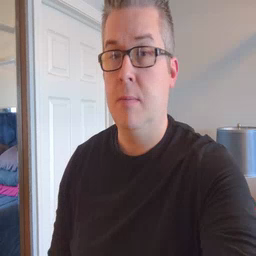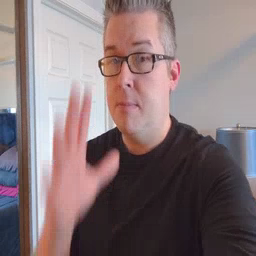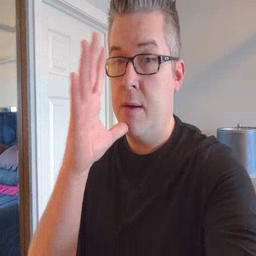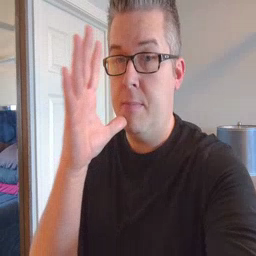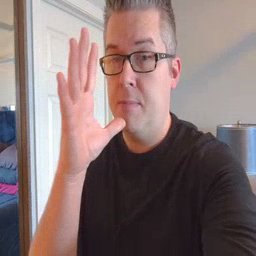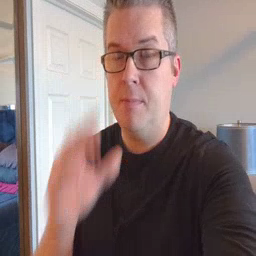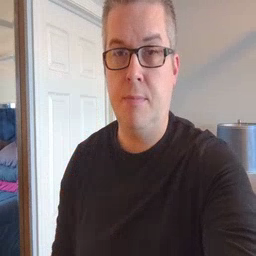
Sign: mom